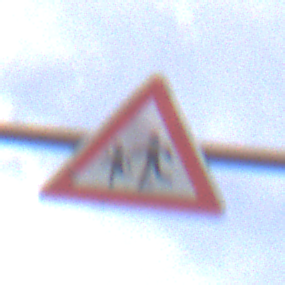
Verkehrszeichen: KinderRechts
Umgebung: Outdoor, Suburban
Tageszeit: MorningAfternoon
Wetter: PartlyCloudy
Licht: Natural
Jahreszeit: NotSpecified
Kontrast: LowContrast